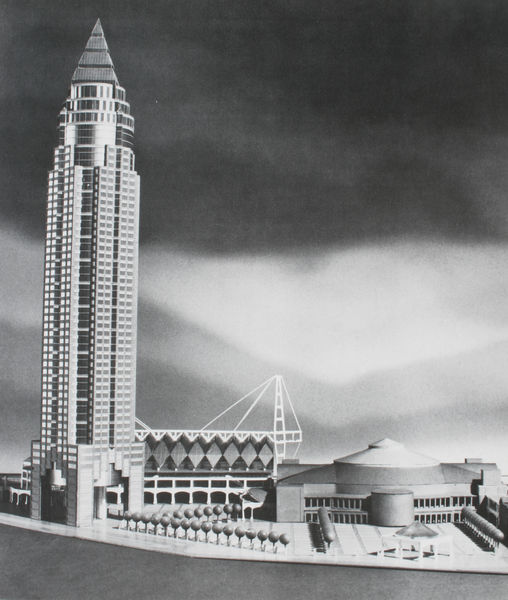
Titel: Modell des Wettbewerbsbereiches
Künstler: Helmut Jahn
Standort: Frankfurt (am Main)
Institution: Messeturm
Schlagwörter: baum, weiß, bäume, stadt, fenster, grau, schwarz, tür, dach, gebäude, haus, spitze, häuser, rund, turm, modell, modern, dächer, allee, platz, saal, kuppel, gestell, hoch, foto, fotografie, photographie, eingang, gerüst, photo, konstruktion, geschosse, stahl, hochhaus, wolkenkratzer